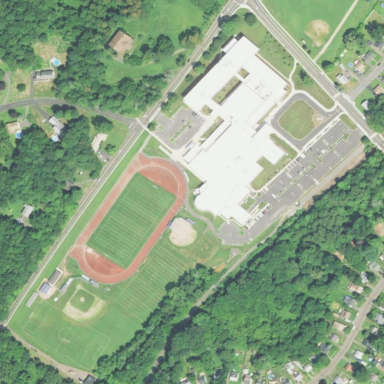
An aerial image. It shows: School.